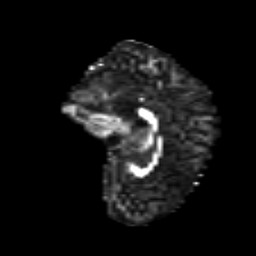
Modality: FA
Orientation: sagittal
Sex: male
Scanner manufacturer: siemens
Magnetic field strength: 3 T
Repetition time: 5 s
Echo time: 0.071 s